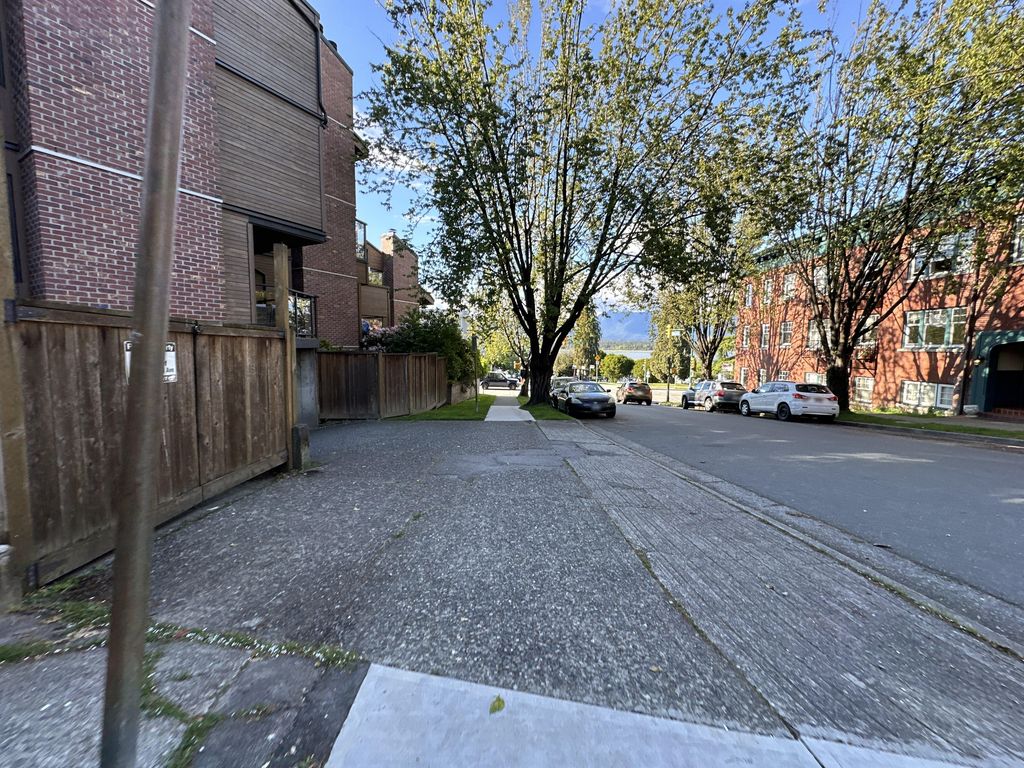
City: vancouver